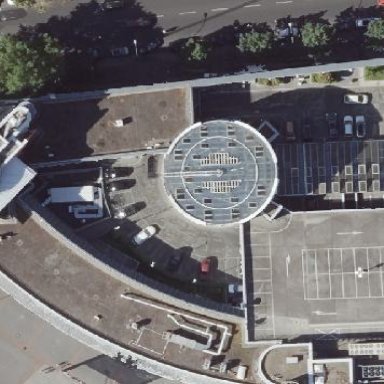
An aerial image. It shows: Part of building with flat glass roof.